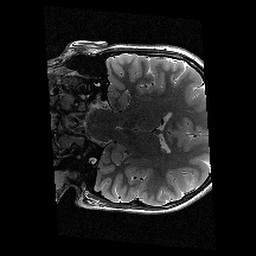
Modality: T2w
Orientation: coronal
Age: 12
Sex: female
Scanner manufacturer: siemens
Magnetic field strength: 3 T
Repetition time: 9.23 s
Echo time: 0.067 s